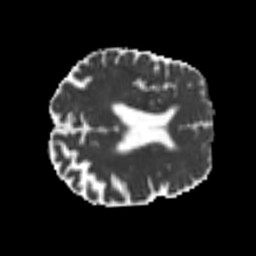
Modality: MD
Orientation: axial
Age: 66
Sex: male
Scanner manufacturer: siemens
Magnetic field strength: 3 T
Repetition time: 4.999 s
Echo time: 0.07946 s